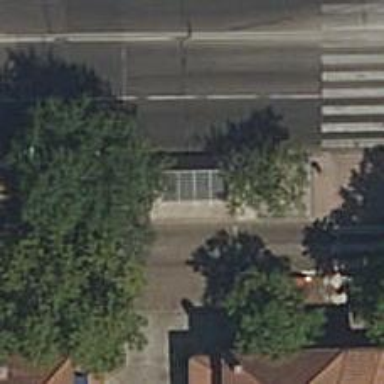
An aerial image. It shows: Bus stop with platform for public transport.